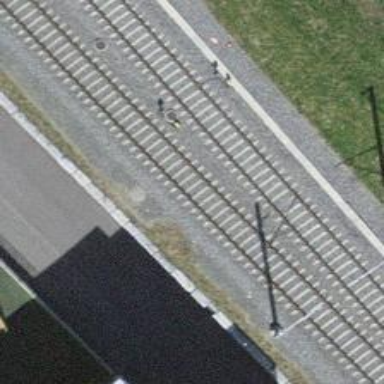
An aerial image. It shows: Single-track electrified railway siding with contact line.